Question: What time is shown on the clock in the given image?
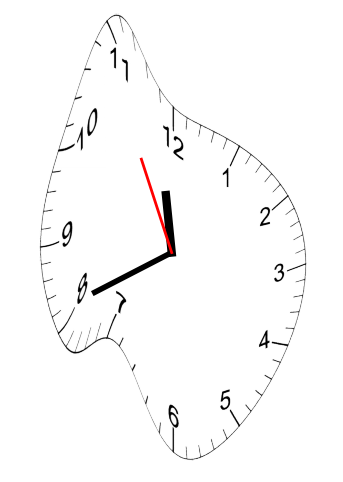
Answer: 11:40:55